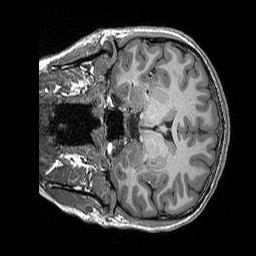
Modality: T1w
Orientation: coronal
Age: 21
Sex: female
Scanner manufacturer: siemens
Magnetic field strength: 3 T
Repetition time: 2.3 s
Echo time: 0.00298 s